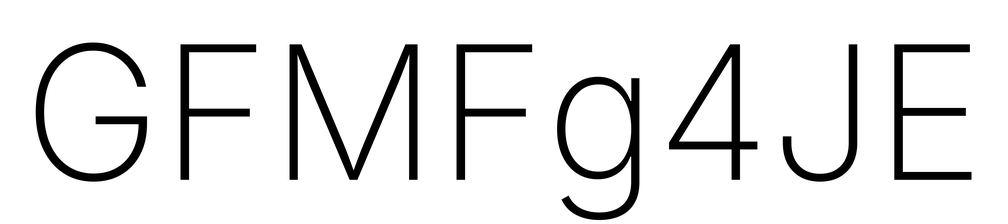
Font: Inter_ExtraLight